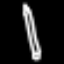
Label: pencil